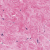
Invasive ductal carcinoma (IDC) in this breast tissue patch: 0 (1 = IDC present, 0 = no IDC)